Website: bh-photo
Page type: address-validator
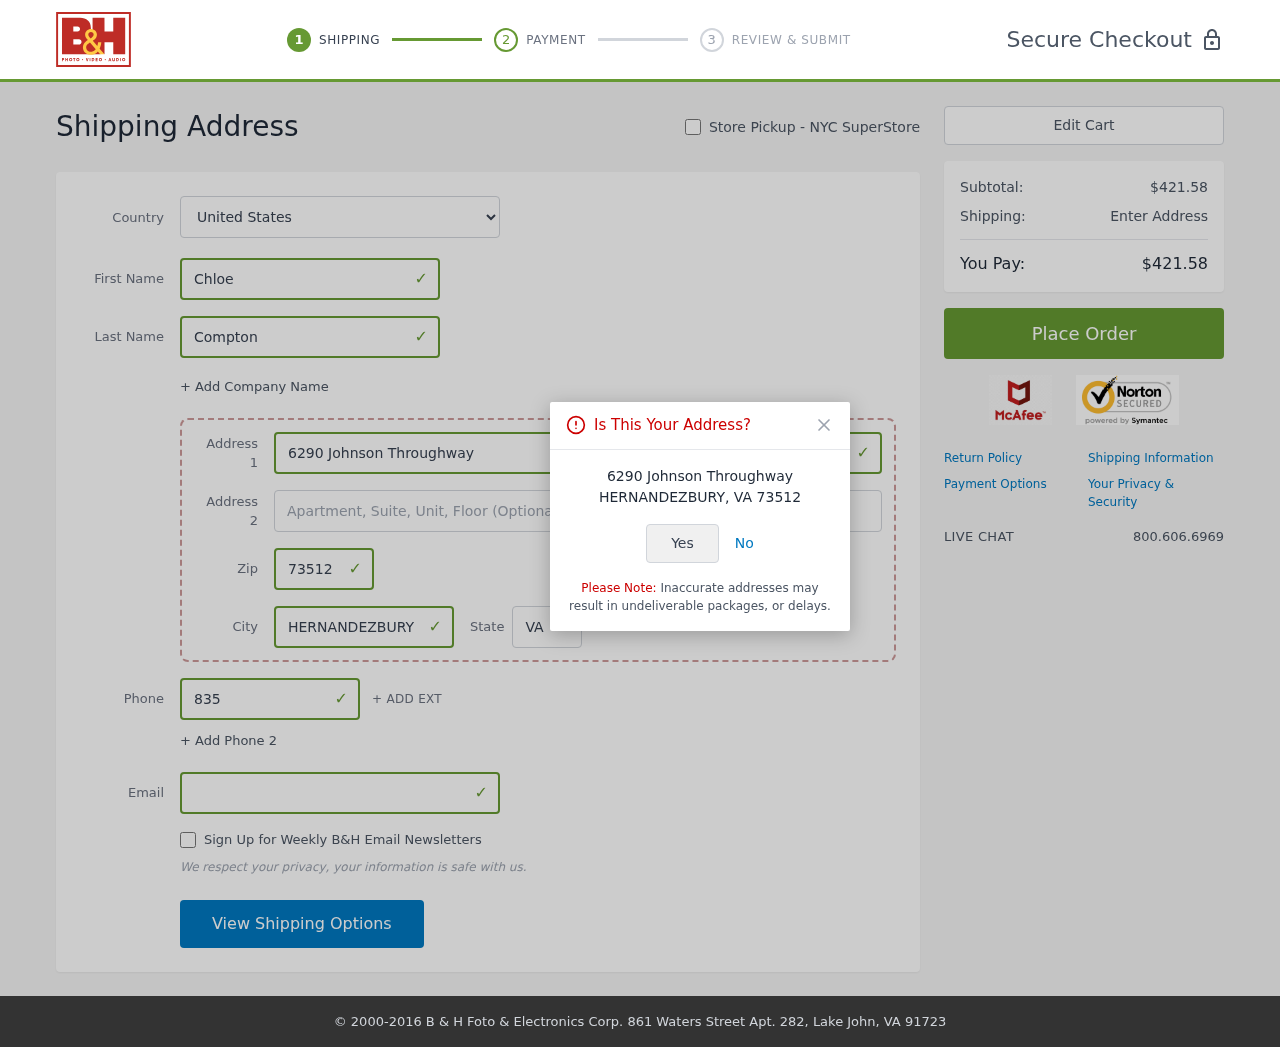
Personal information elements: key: PII_CITY
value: Hernandezbury
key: PII_COUNTRY
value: United States
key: PII_EMAIL
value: chloe.compton@yahoo.com
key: PII_FIRSTNAME
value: Chloe
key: PII_LASTNAME
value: Compton
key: PII_PHONE
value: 8357591579
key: PII_POSTCODE
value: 73512
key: PII_STATE_ABBR
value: VA
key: PII_STREET
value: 6290 Johnson Throughway
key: PII_CITY_CONFIRM
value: HERNANDEZBURY
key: PII_POSTCODE_FULL
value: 73512
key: PII_POSTCODE_NUMERIC
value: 73512
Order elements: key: ORDER_SUBTOTAL
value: $421.58
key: ORDER_TOTAL
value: $421.58